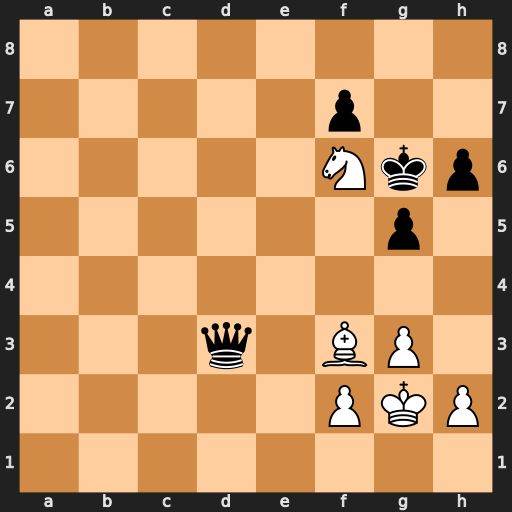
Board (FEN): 8/5p2/5Nkp/6p1/8/3q1BP1/5PKP/8
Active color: w
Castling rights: -
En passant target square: -
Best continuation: Be4+ Qxe4+ Nxe4